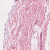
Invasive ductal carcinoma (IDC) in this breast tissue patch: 0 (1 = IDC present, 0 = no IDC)